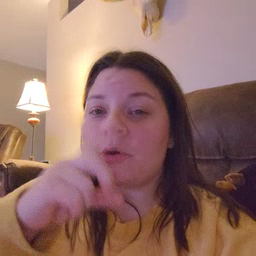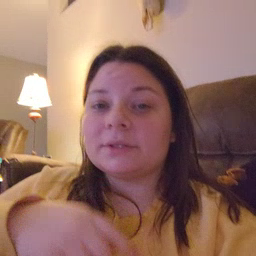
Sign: mouse